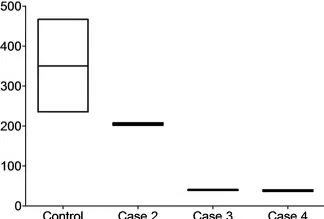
The cell-surface-expressed IL-12Rbeta1 protein in the affected children is reduced and functionally impaired. Of IL-17A in response to PHA.
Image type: pathology (masson_trichrome)